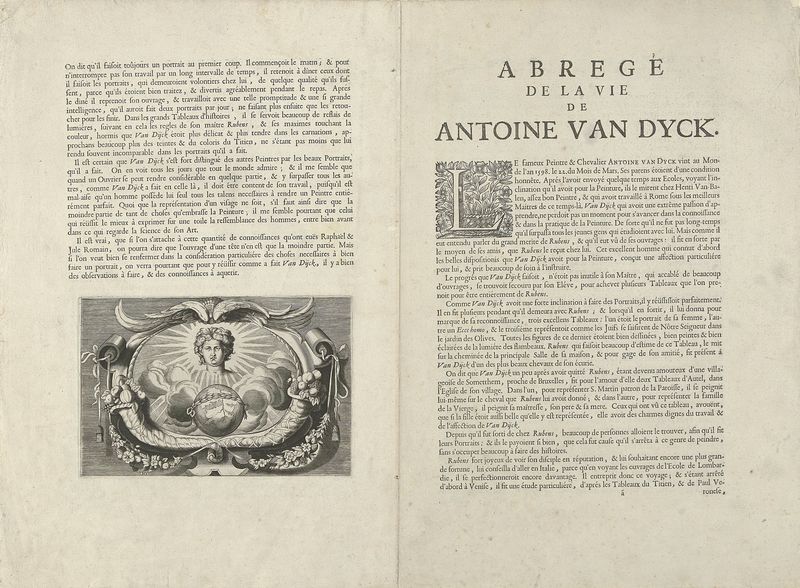
Titel: Portret van Anthony van Dyck
Künstler: Pieter van Gunst
Standort: Amsterdam
Institution: Rijksmuseum
Schlagwörter: white, black, old, woman, flowers, print, flower, angel, cloud, clouds, life, man, sun, scroll, light, french, wings, god, book, globe, latin, world, text, earth, manuscript, halo, capital, pages, van dyck, l, initial, biography, van, de, vie, antoine, dyck, abrege, chapter, capital letter, de la vie, antoine van dyck, la vie, antonie, antonie van dyck